Interaction volume radius: 10 \u00c5
Interaction volume height: 20 \u00c5
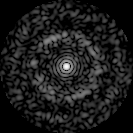
Disorder parameter: 0.8407